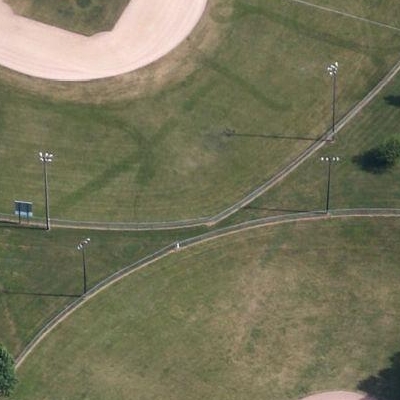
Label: Grass